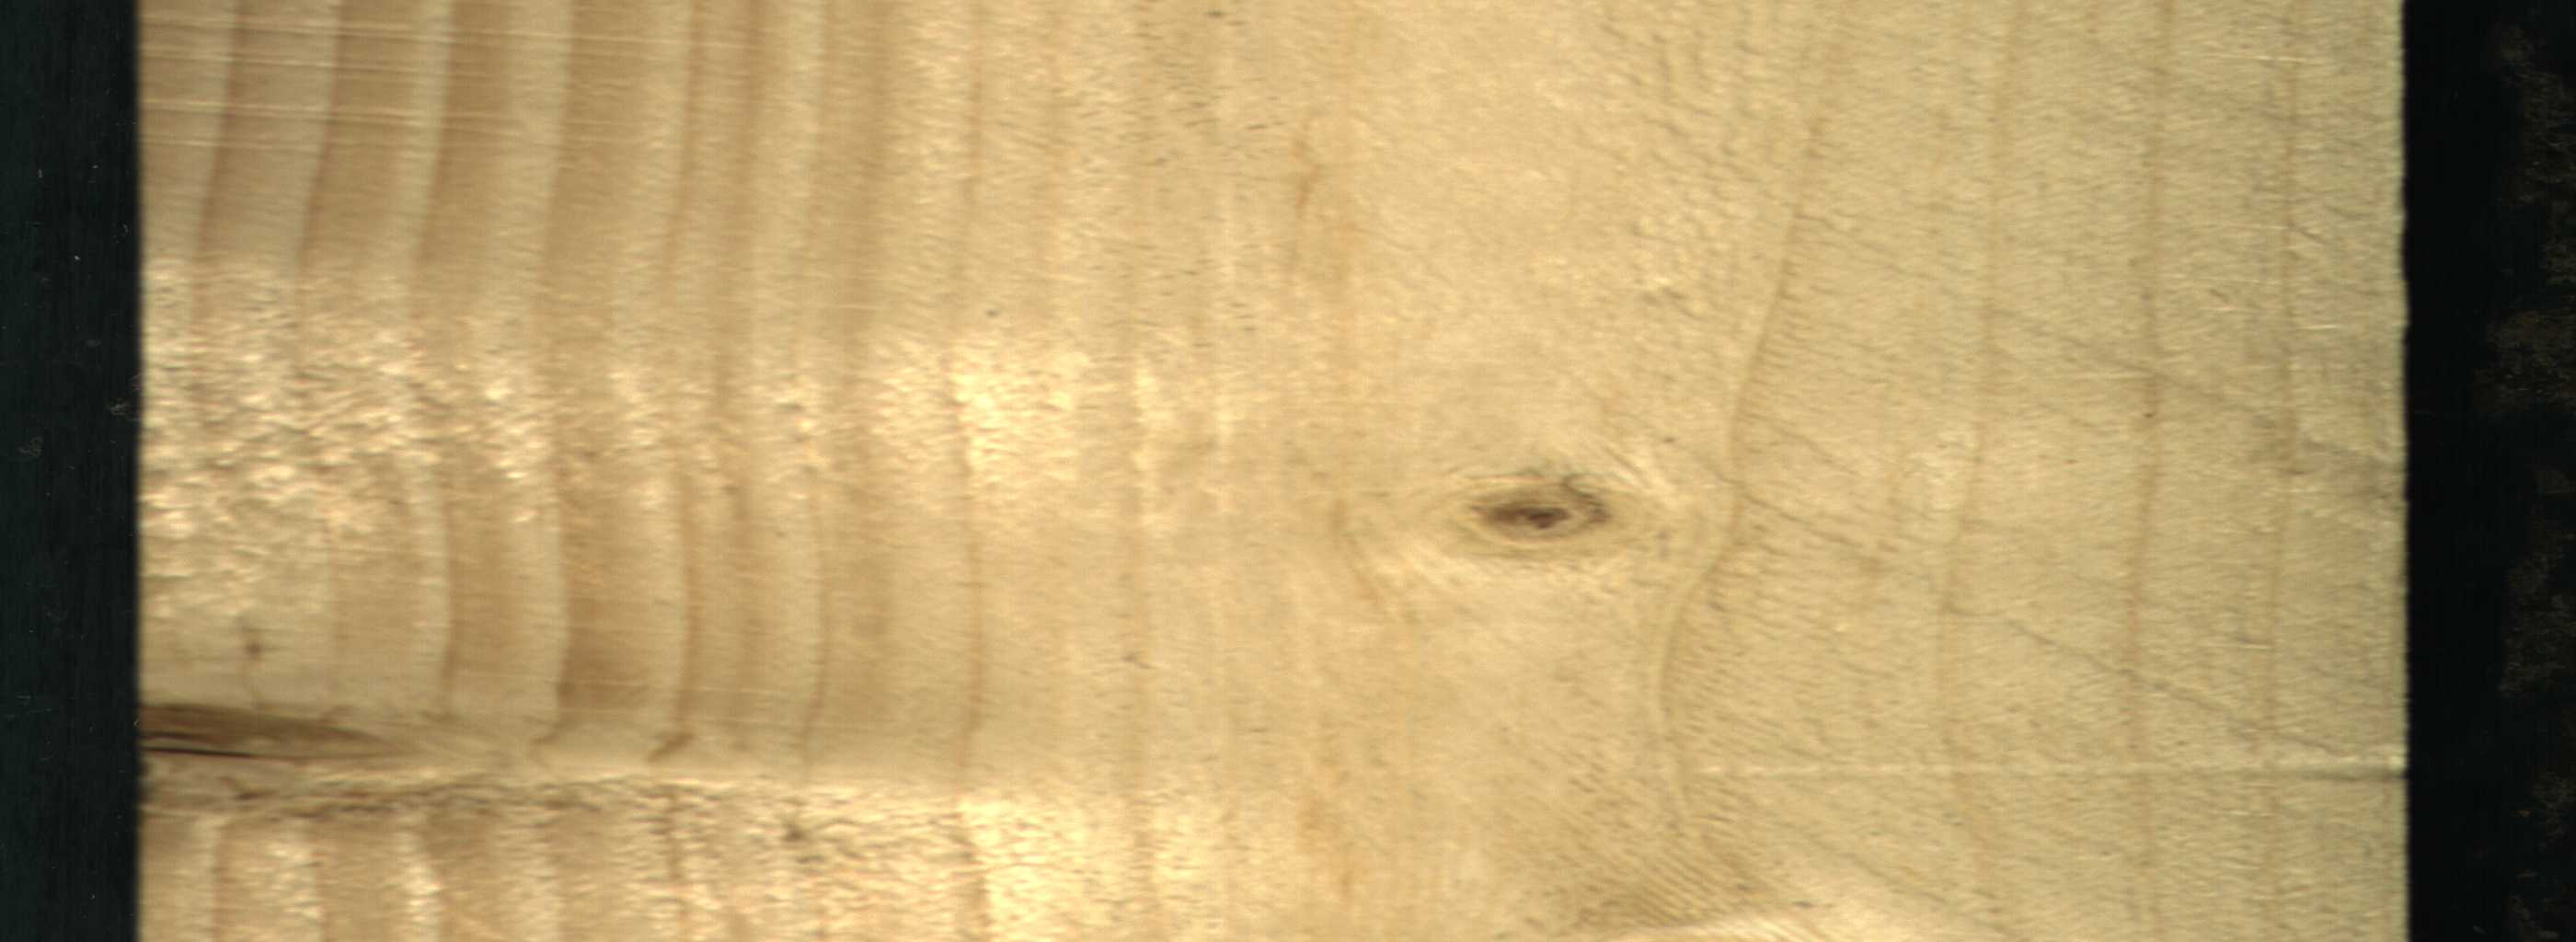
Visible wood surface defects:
knot_with_crack
Live_Knot